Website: bh-photo
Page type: address-validator
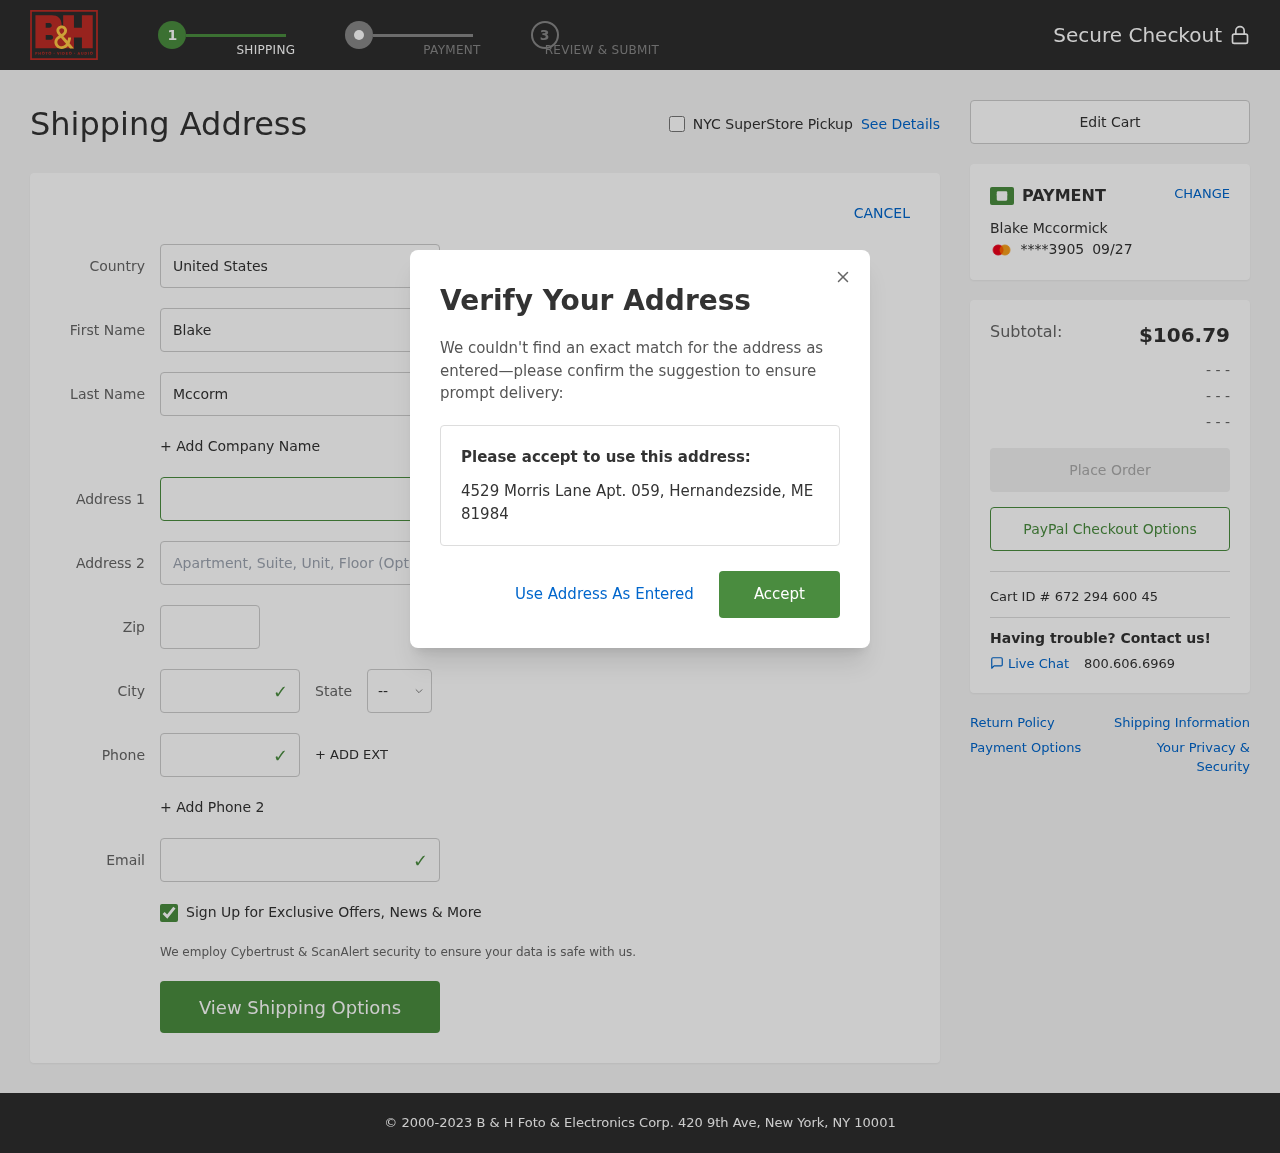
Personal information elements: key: PII_CARD_EXPIRY
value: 09/27
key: PII_CARD_LAST4
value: ****3905
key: PII_CITY
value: Hernandezside
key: PII_COUNTRY
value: United States
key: PII_EMAIL
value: blake_mccormick@hotmail.com
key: PII_FIRSTNAME
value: Blake
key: PII_FULLNAME
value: Blake Mccormick
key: PII_LASTNAME
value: Mccormick
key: PII_PHONE
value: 3996209712
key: PII_POSTCODE
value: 81984
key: PII_STATE_ABBR
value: ME
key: PII_STREET
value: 4529 Morris Lane Apt. 059
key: PII_CITY_STATE_ZIP
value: Hernandezside, ME 81984
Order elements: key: ORDER_SUBTOTAL
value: $106.79
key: ORDER_ID
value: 672 294 600 45